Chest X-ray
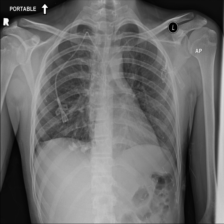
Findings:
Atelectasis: negative
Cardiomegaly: negative
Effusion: negative
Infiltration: positive
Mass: negative
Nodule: negative
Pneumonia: negative
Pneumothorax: negative
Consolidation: negative
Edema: negative
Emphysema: negative
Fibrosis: positive
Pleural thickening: negative
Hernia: negative